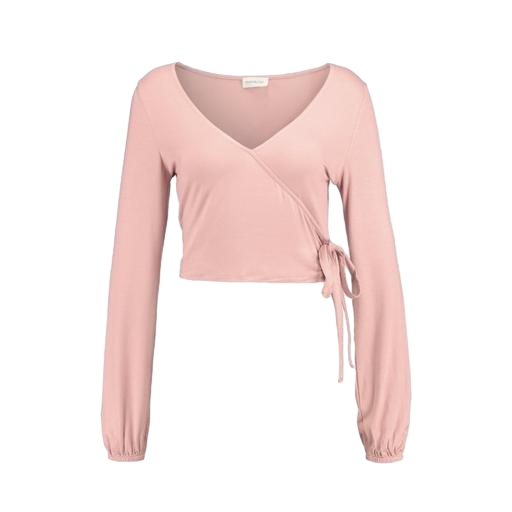
pink long sleeve crop top, pink crop top, pink long-sleeve drawstring top, white background